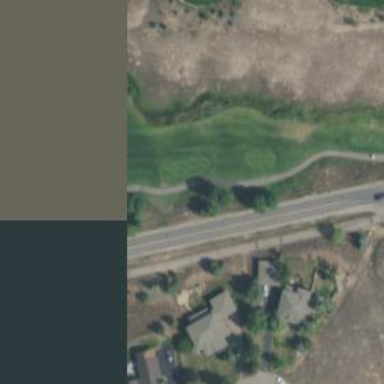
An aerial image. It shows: Track designated as Golf Cart Path.